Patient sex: M
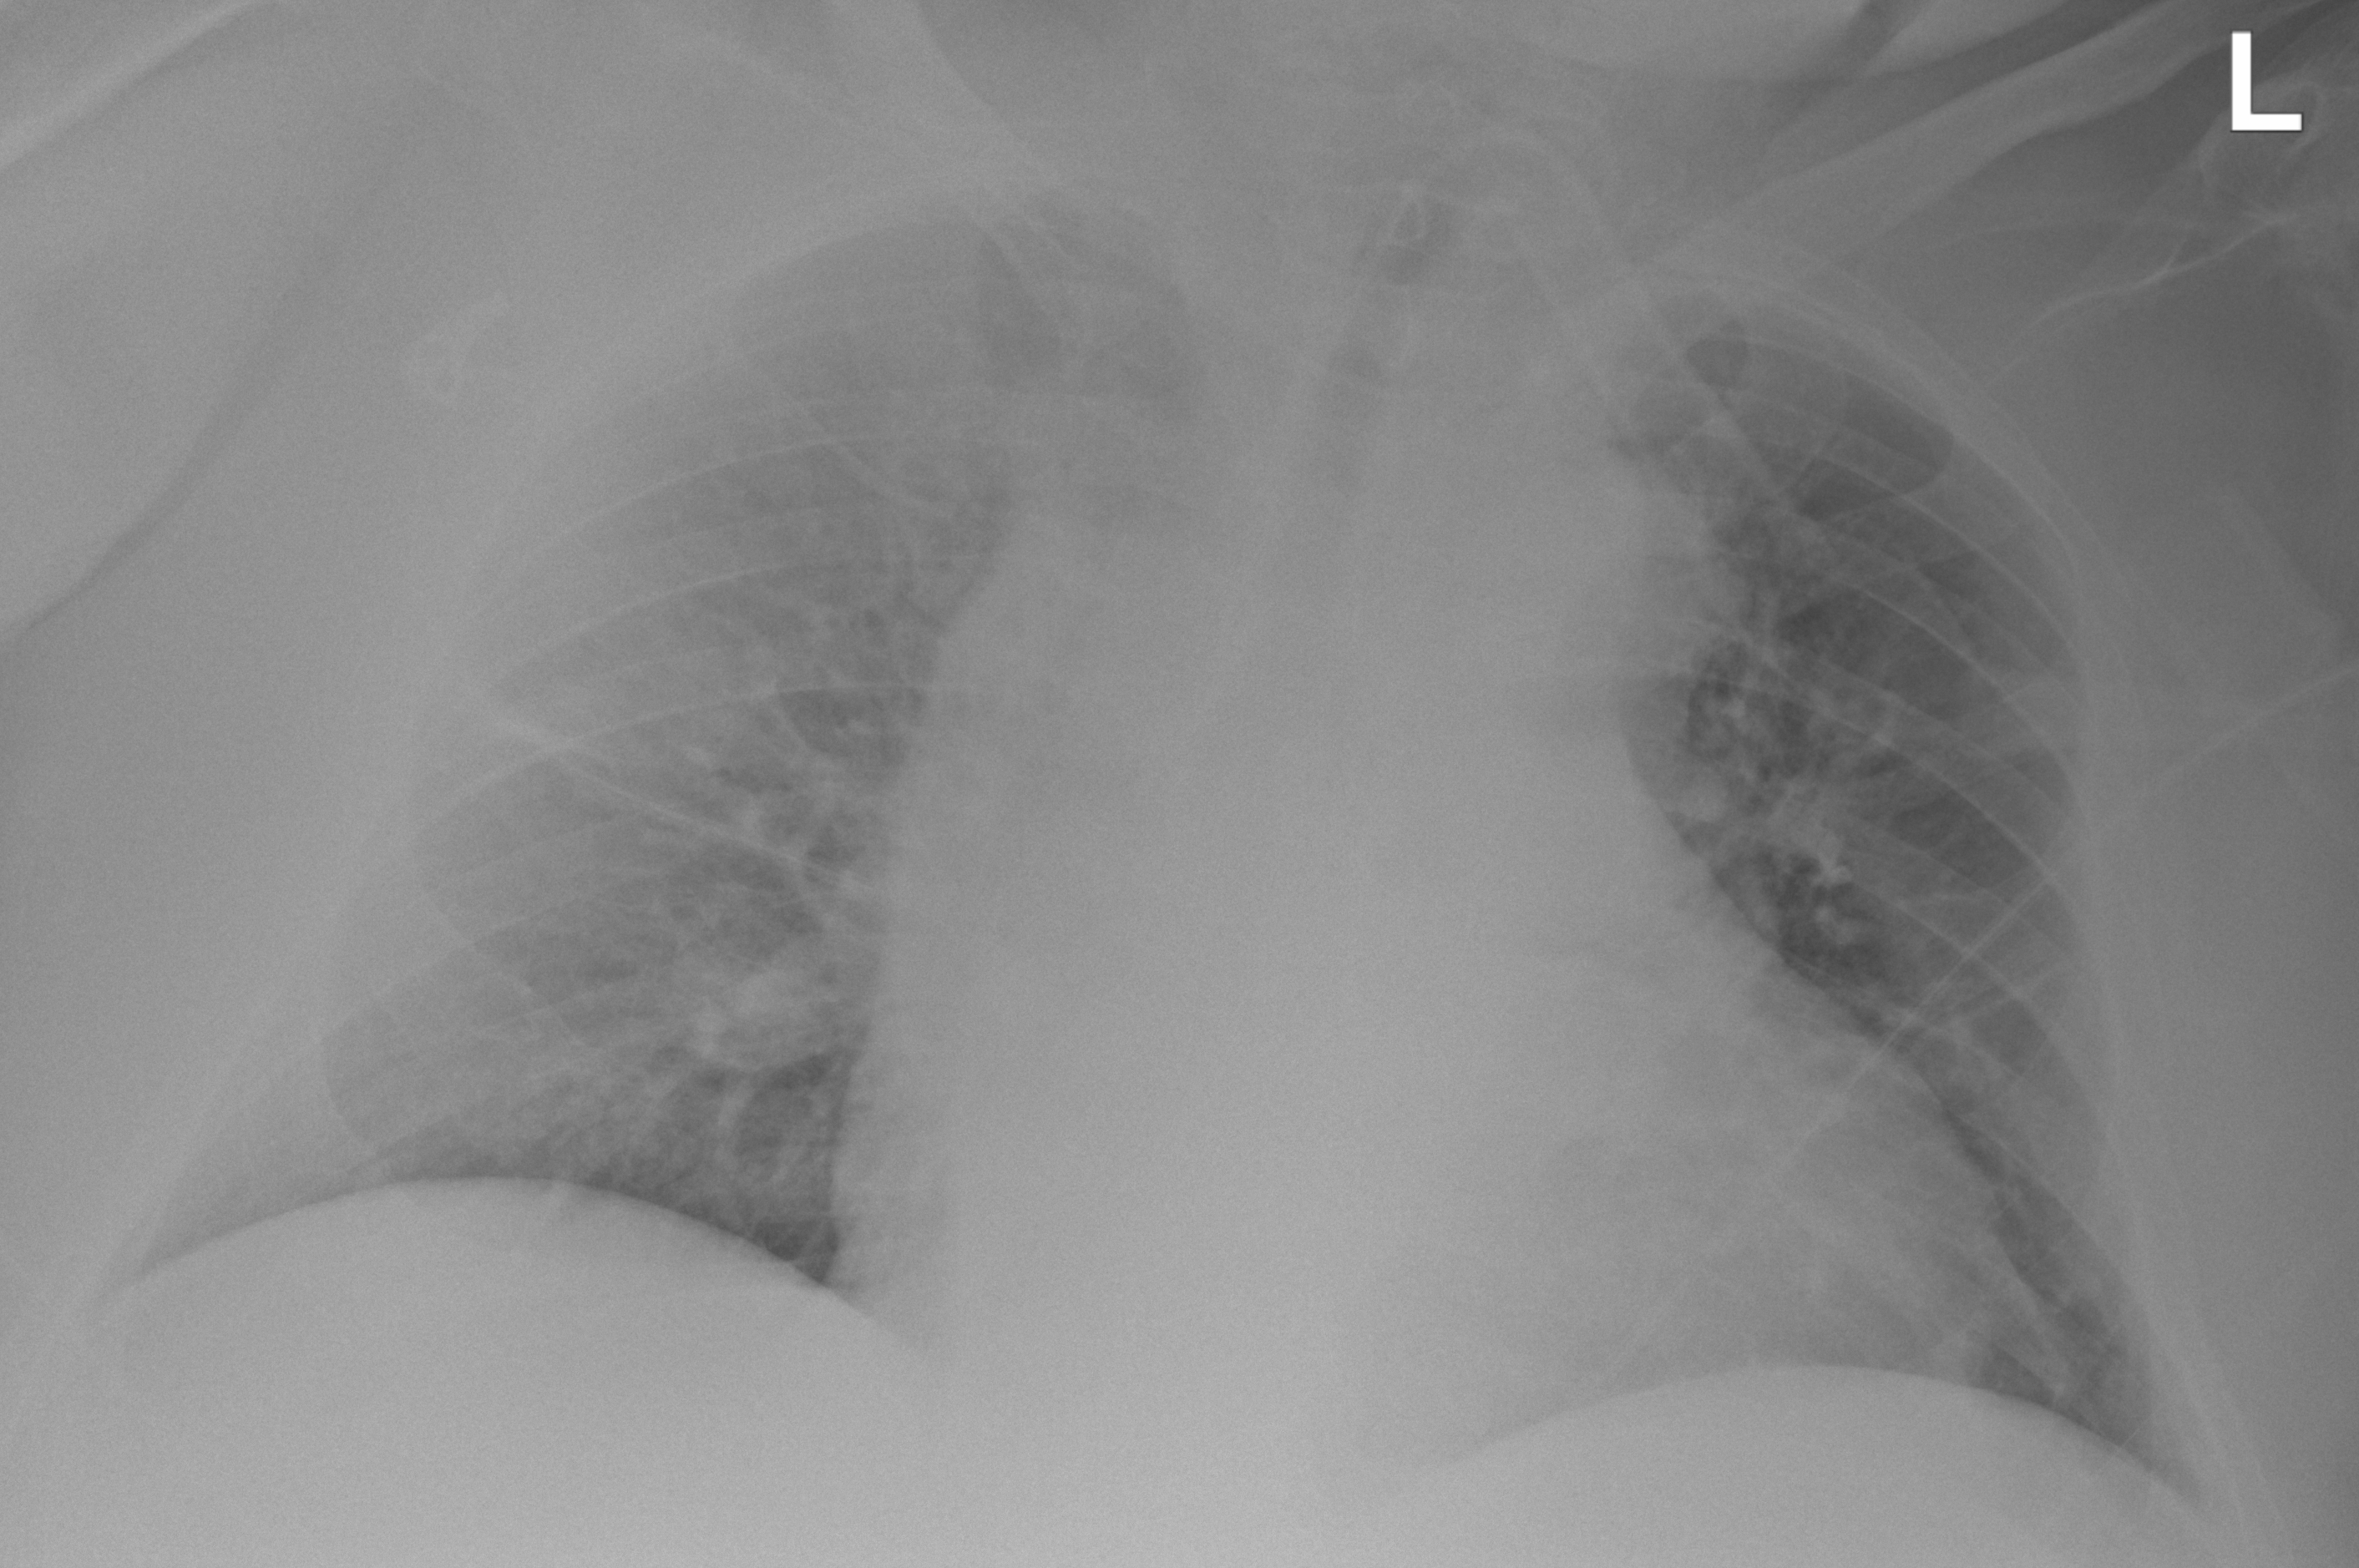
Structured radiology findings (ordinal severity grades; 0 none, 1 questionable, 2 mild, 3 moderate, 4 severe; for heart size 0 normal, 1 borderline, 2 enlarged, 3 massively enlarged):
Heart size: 2
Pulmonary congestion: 2
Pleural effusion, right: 1
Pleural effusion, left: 0
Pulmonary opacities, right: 3
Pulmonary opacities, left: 0
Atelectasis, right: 3
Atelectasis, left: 0